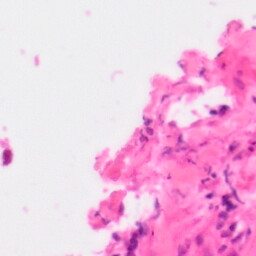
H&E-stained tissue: Colon